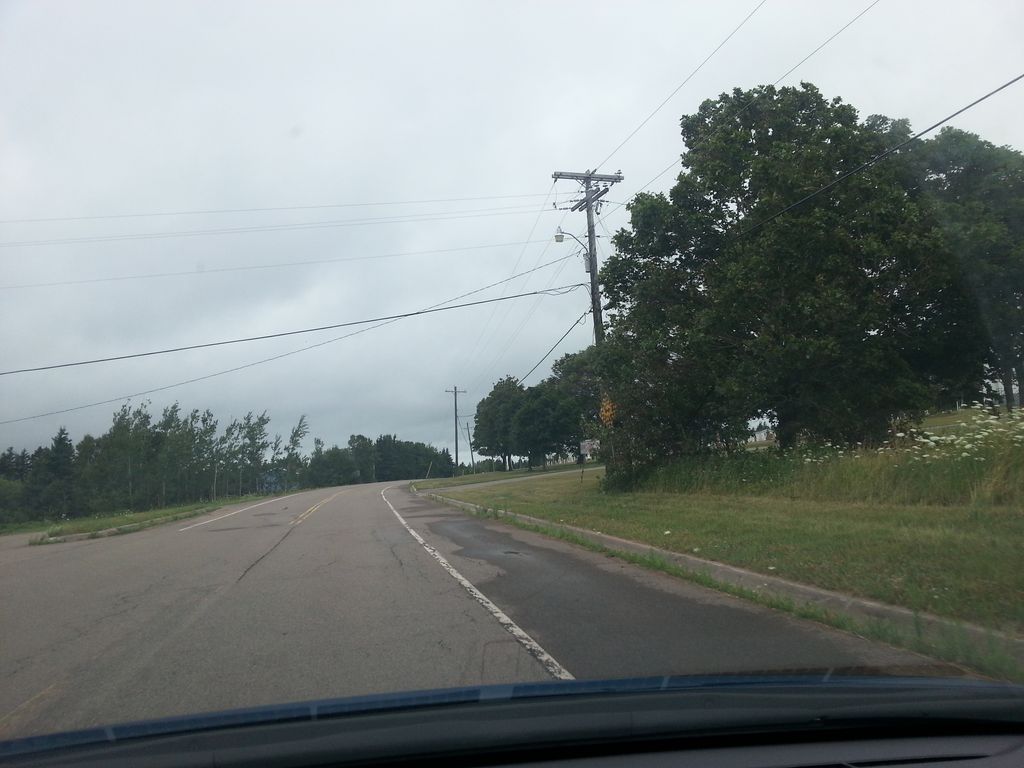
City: charlottetown